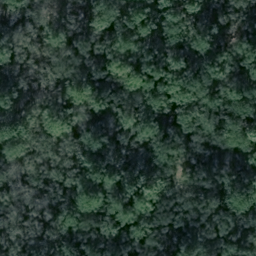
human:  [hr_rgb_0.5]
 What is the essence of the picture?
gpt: forest